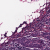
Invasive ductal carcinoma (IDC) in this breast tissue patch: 1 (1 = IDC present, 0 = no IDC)